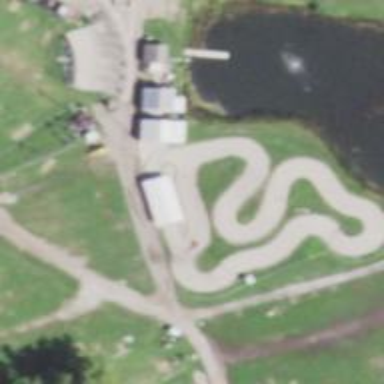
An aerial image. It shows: Karting raceway for sports enthusiasts.